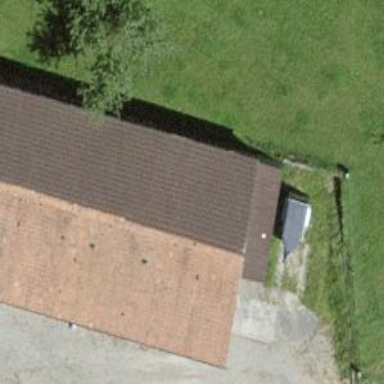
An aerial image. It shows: Shed building.